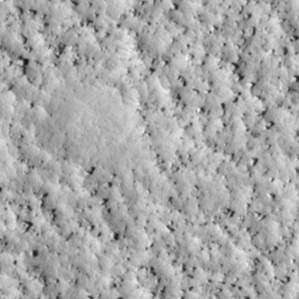
Label: non_frost